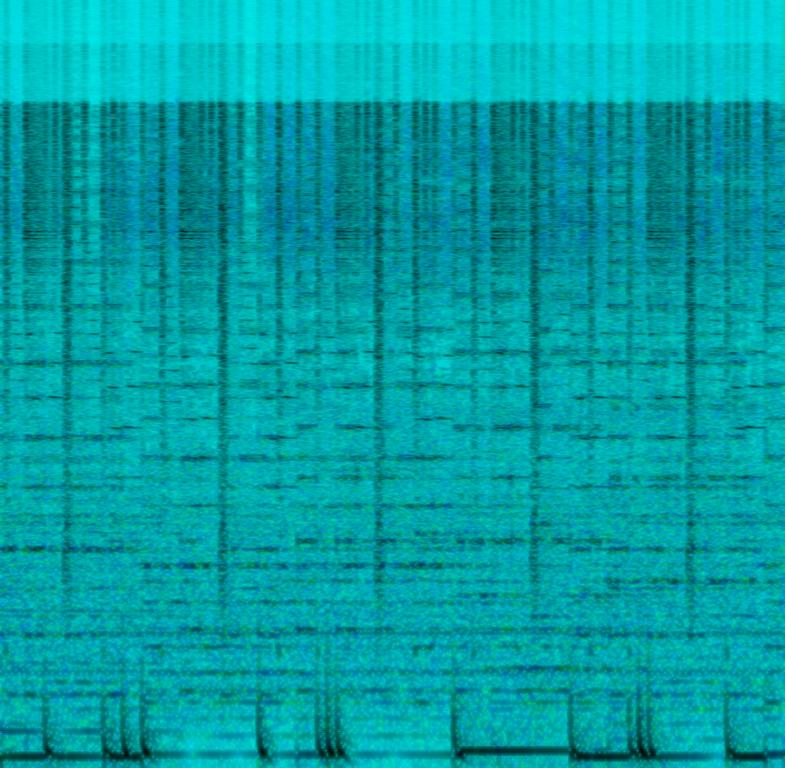
The song is an instrumental. The song is medium tempo with a groovy bass line, techno drumming rhythm, keyboard synth string accompaniment and other percussive hits. The song is energetic and passionate. The song is a techno dance tune and has poor audio quality,